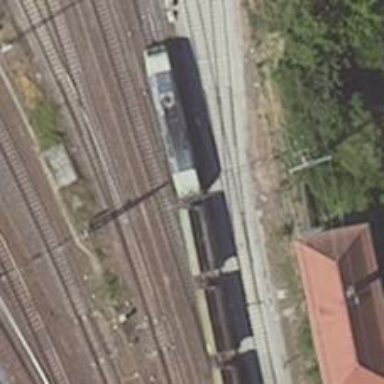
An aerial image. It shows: Railway track with contact line for electrification.